Question: I'm a super beginner to d3/HTML/JS and I had a question about adding links to nodes in a graph. All of my code is based on: <URL>

I'd like to add a link that leads to another html file for each node. Is that possible given how the code is structured?
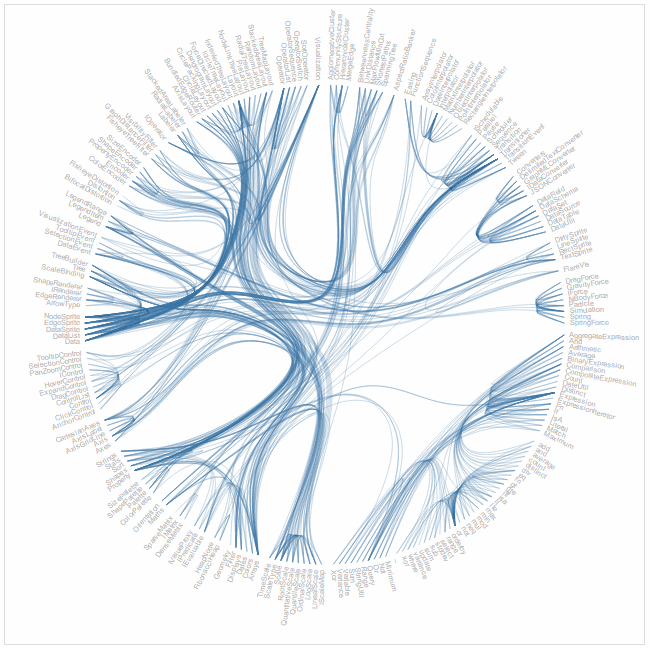
Answer: Here is a simple way to achieve this:
'''
node = node
.data(nodes.filter(function(n) { return !n.children; }))
.enter()
.append('a')
.attr("xlink:href", 'http://www.google.com' /*function(d){return d.url;}*/)
.append("text")
.attr("class", "node")
...
'''
I commented out code that would make the link based on data (i.e. you would have an url field in your input data).
Per request, example of url in data:
'''
"children": [
{
"name": "John Doe",
"size": 1458,
"url": "http://www.johndoe.com"
...
'''